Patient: sex F, age 32
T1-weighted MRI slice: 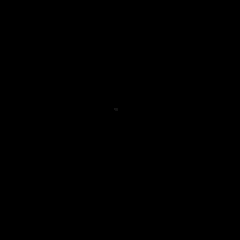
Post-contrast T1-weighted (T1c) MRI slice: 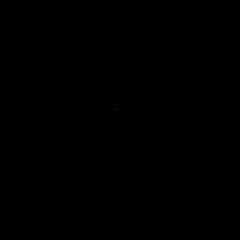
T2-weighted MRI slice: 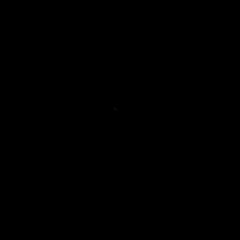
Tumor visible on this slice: no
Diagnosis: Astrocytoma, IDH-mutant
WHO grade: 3